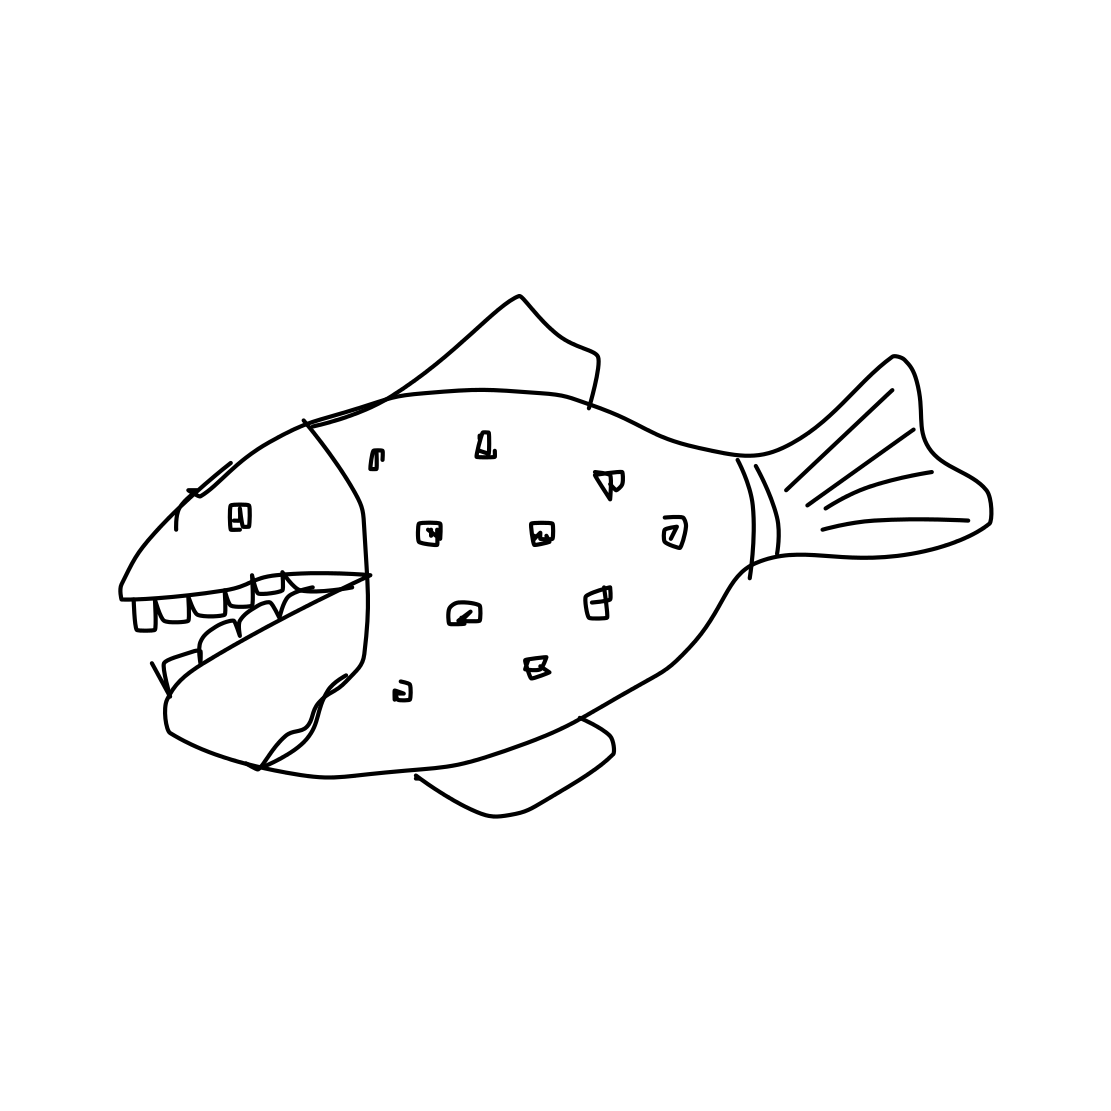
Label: shark